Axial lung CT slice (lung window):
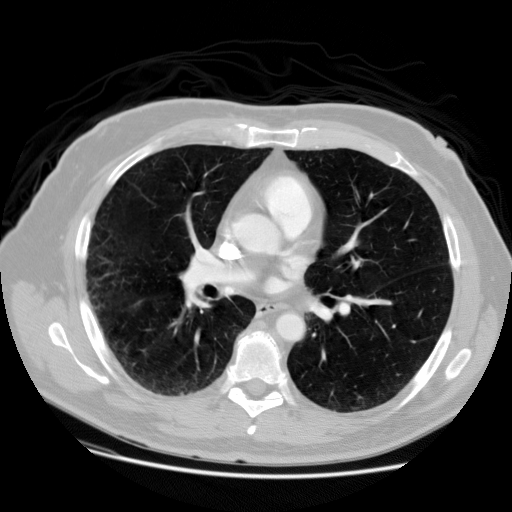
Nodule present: no